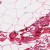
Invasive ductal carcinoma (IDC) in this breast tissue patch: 0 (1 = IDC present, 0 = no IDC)